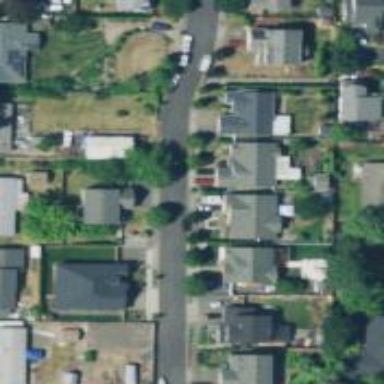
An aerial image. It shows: Residential area composed of single-family homes.